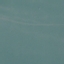
Land use / land cover class: SeaLake